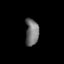
Tissue: lung
Cell type: Epithelial cells
Senescence score: 0.6329
Nuclear area (px): 344
Mean DAPI intensity: 116.422